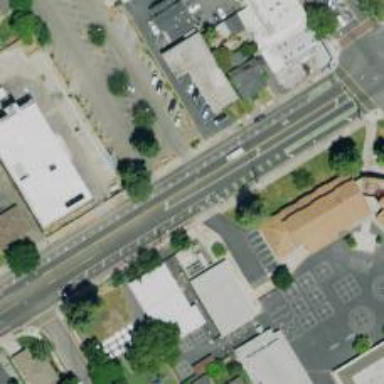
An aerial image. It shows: Secondary road with separate sidewalk.